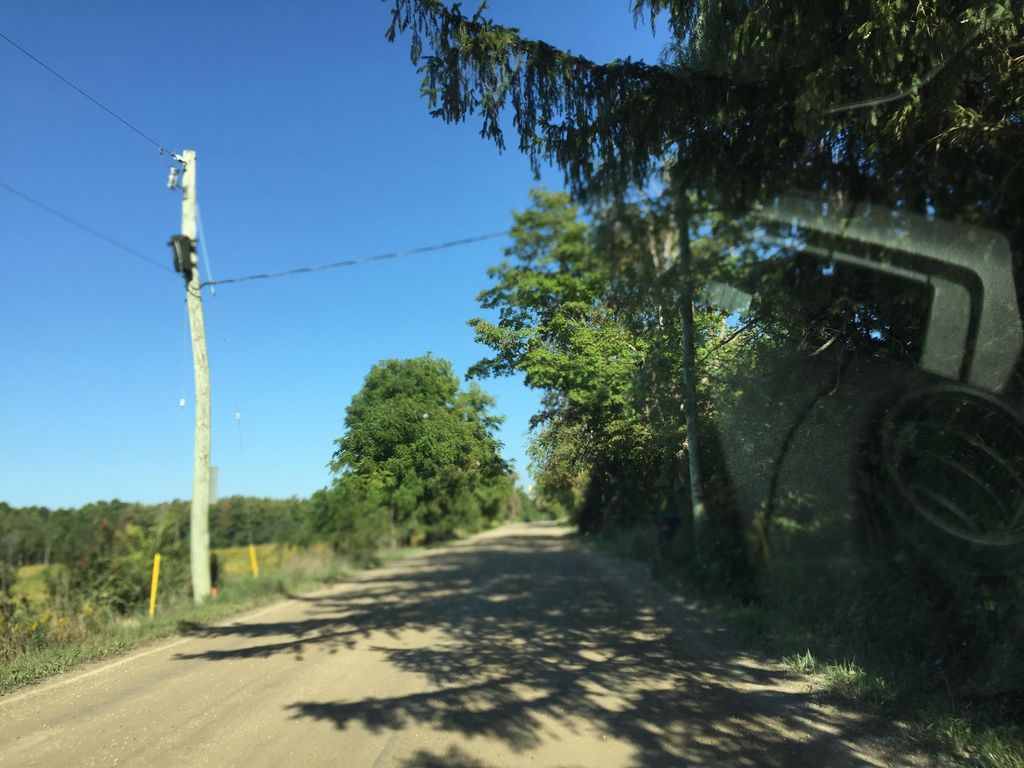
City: kitchener-waterloo